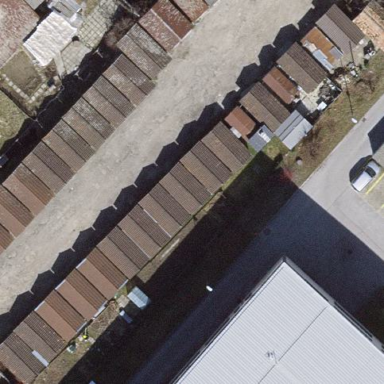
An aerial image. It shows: Group of garages.